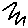
Label: zigzag